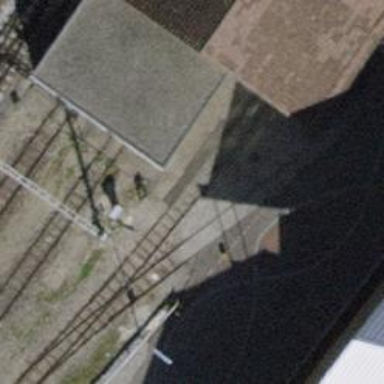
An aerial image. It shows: Narrow-gauge railway yard with one track. The yard is electrified with contact line.